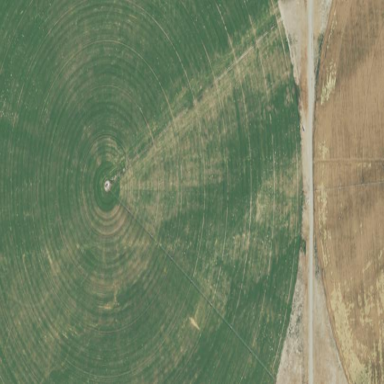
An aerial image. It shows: Farmland with pivot irrigation system.